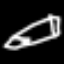
Label: pencil